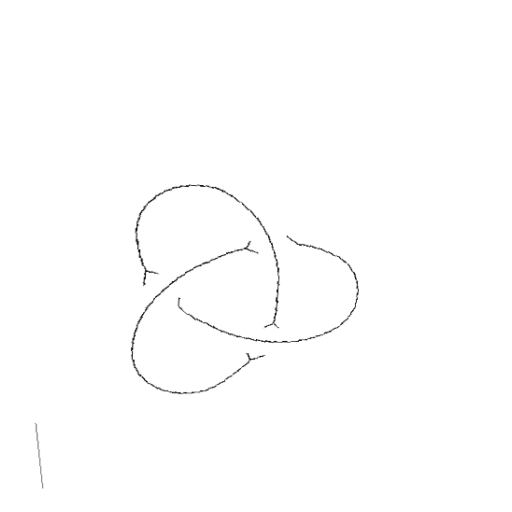
Crossing number: 3